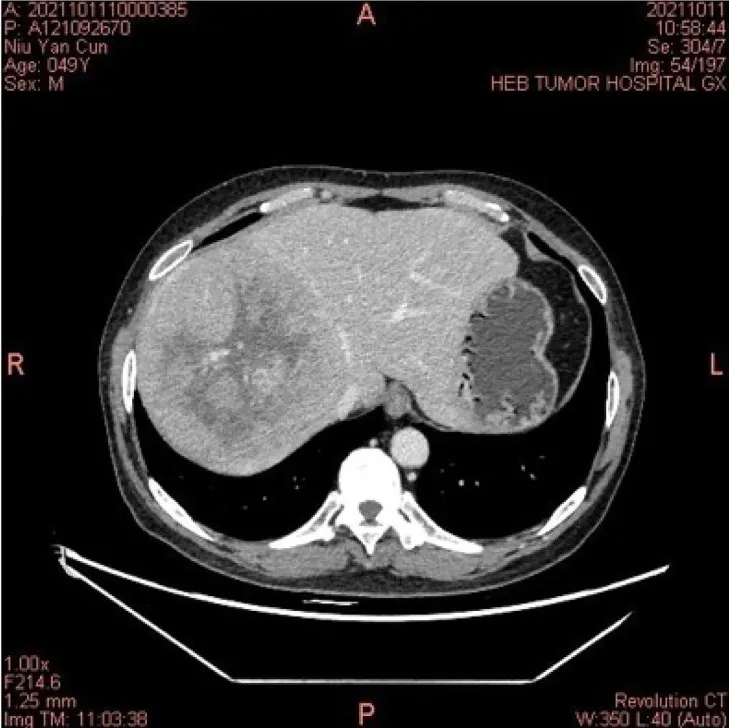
In October 2021, the computed tomography of the abdomen indicated a space-occupying lesion in the right lobe of the liver, and liver cancer was considered.
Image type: radiology (ct)